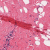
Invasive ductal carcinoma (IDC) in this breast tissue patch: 0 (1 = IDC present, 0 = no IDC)